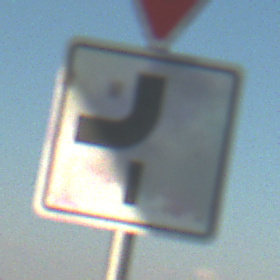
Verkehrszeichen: VerlaufVorfahrtsstrasse7
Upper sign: VorfahrtGewaehren
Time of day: SunriseSunset
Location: Outdoor (Nature)
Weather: Clear
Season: NotSpecified
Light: Natural